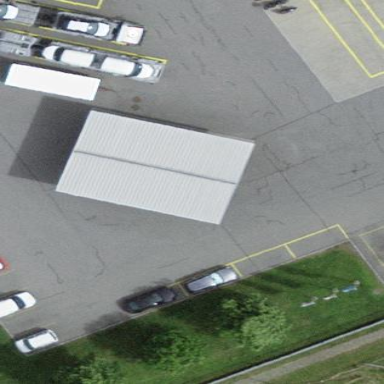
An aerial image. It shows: View of roof of building.